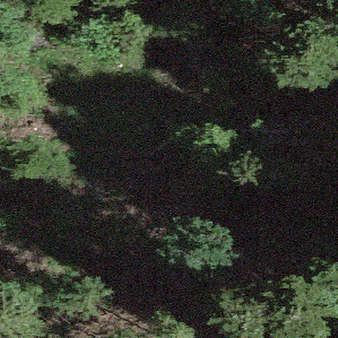
Label: other